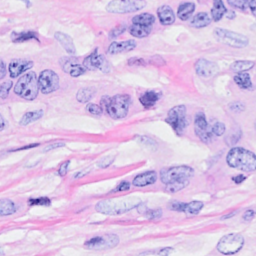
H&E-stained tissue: Breast